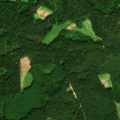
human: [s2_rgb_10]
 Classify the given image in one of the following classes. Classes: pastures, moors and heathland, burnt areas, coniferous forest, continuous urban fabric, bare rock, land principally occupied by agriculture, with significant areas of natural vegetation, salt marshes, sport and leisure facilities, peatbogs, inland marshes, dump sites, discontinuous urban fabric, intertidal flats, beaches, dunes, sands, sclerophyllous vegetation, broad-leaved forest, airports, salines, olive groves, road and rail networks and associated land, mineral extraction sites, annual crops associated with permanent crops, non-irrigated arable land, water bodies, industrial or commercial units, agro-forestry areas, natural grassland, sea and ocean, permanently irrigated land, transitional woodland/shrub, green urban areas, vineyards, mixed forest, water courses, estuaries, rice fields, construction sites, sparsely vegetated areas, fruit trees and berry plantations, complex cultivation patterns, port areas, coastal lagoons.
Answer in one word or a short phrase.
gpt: broad-leaved forest, coniferous forest, mixed forest